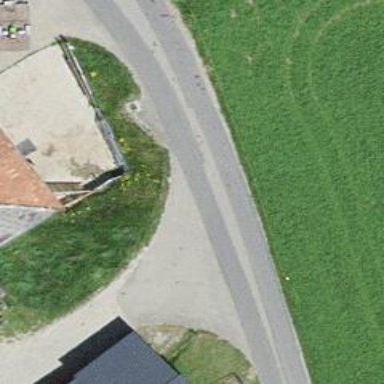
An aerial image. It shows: Track with grade 1 quality.